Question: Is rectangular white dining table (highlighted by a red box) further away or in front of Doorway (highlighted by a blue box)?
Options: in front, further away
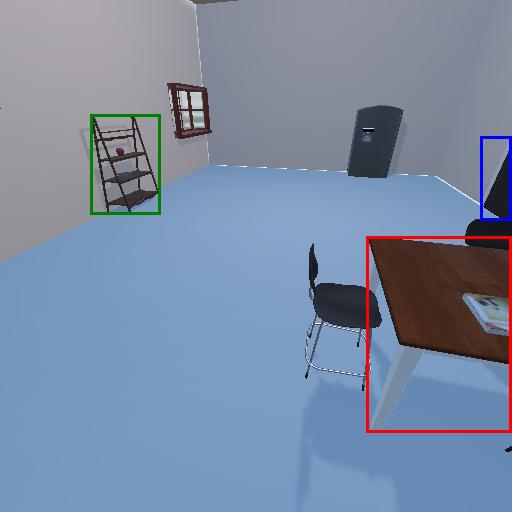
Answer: in front